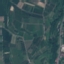
Land use / land cover: PermanentCrop